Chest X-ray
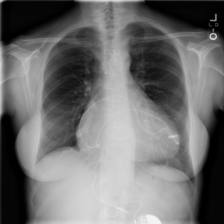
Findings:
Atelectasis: negative
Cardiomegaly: positive
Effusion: negative
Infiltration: negative
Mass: negative
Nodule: negative
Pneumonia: negative
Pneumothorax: negative
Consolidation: negative
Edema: negative
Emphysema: negative
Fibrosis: negative
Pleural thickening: negative
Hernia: negative